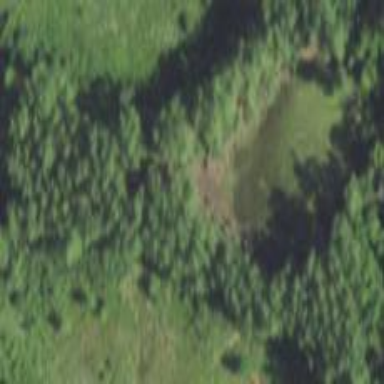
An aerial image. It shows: Serene pond surrounded by nature.